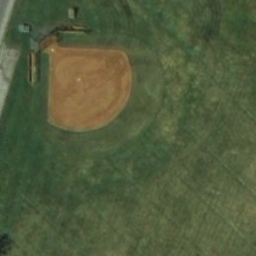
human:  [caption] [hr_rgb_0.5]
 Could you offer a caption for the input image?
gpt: This is a old baseball diamond .

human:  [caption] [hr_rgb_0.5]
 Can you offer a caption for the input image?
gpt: It is a small old baseball diamond .

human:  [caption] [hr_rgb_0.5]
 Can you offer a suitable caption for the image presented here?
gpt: It is a small baseball diamond with sand and grass .

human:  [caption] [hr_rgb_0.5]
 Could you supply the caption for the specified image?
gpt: This is a old baseball diamond .

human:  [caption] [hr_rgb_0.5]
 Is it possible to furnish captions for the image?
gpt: This is a old baseball diamond .